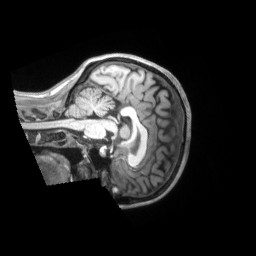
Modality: T1w
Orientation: sagittal
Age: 24
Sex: female
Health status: ill
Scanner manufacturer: siemens
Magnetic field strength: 3 T
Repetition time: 2.2 s
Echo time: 0.00157 s